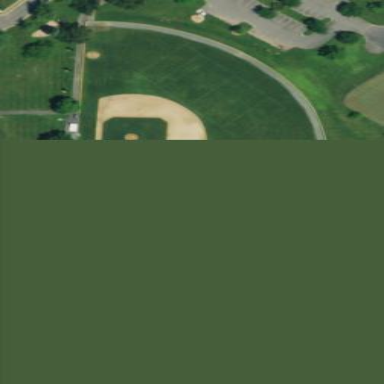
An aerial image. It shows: Baseball pitch for leisure and sports activities.